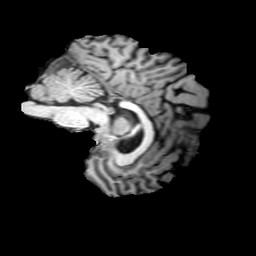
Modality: T1w
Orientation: sagittal
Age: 32
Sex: male
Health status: ill